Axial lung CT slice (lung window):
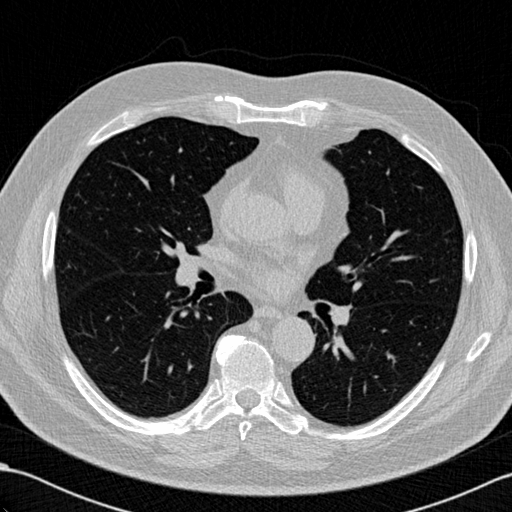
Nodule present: no